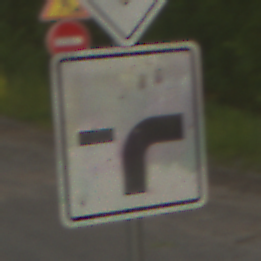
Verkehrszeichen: VerlaufVorfahrtsstrasse9
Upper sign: Vorfahrtsstrasse
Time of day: SunriseSunset
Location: Outdoor (RoadRail)
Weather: Clear
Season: NotSpecified
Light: Natural